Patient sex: M
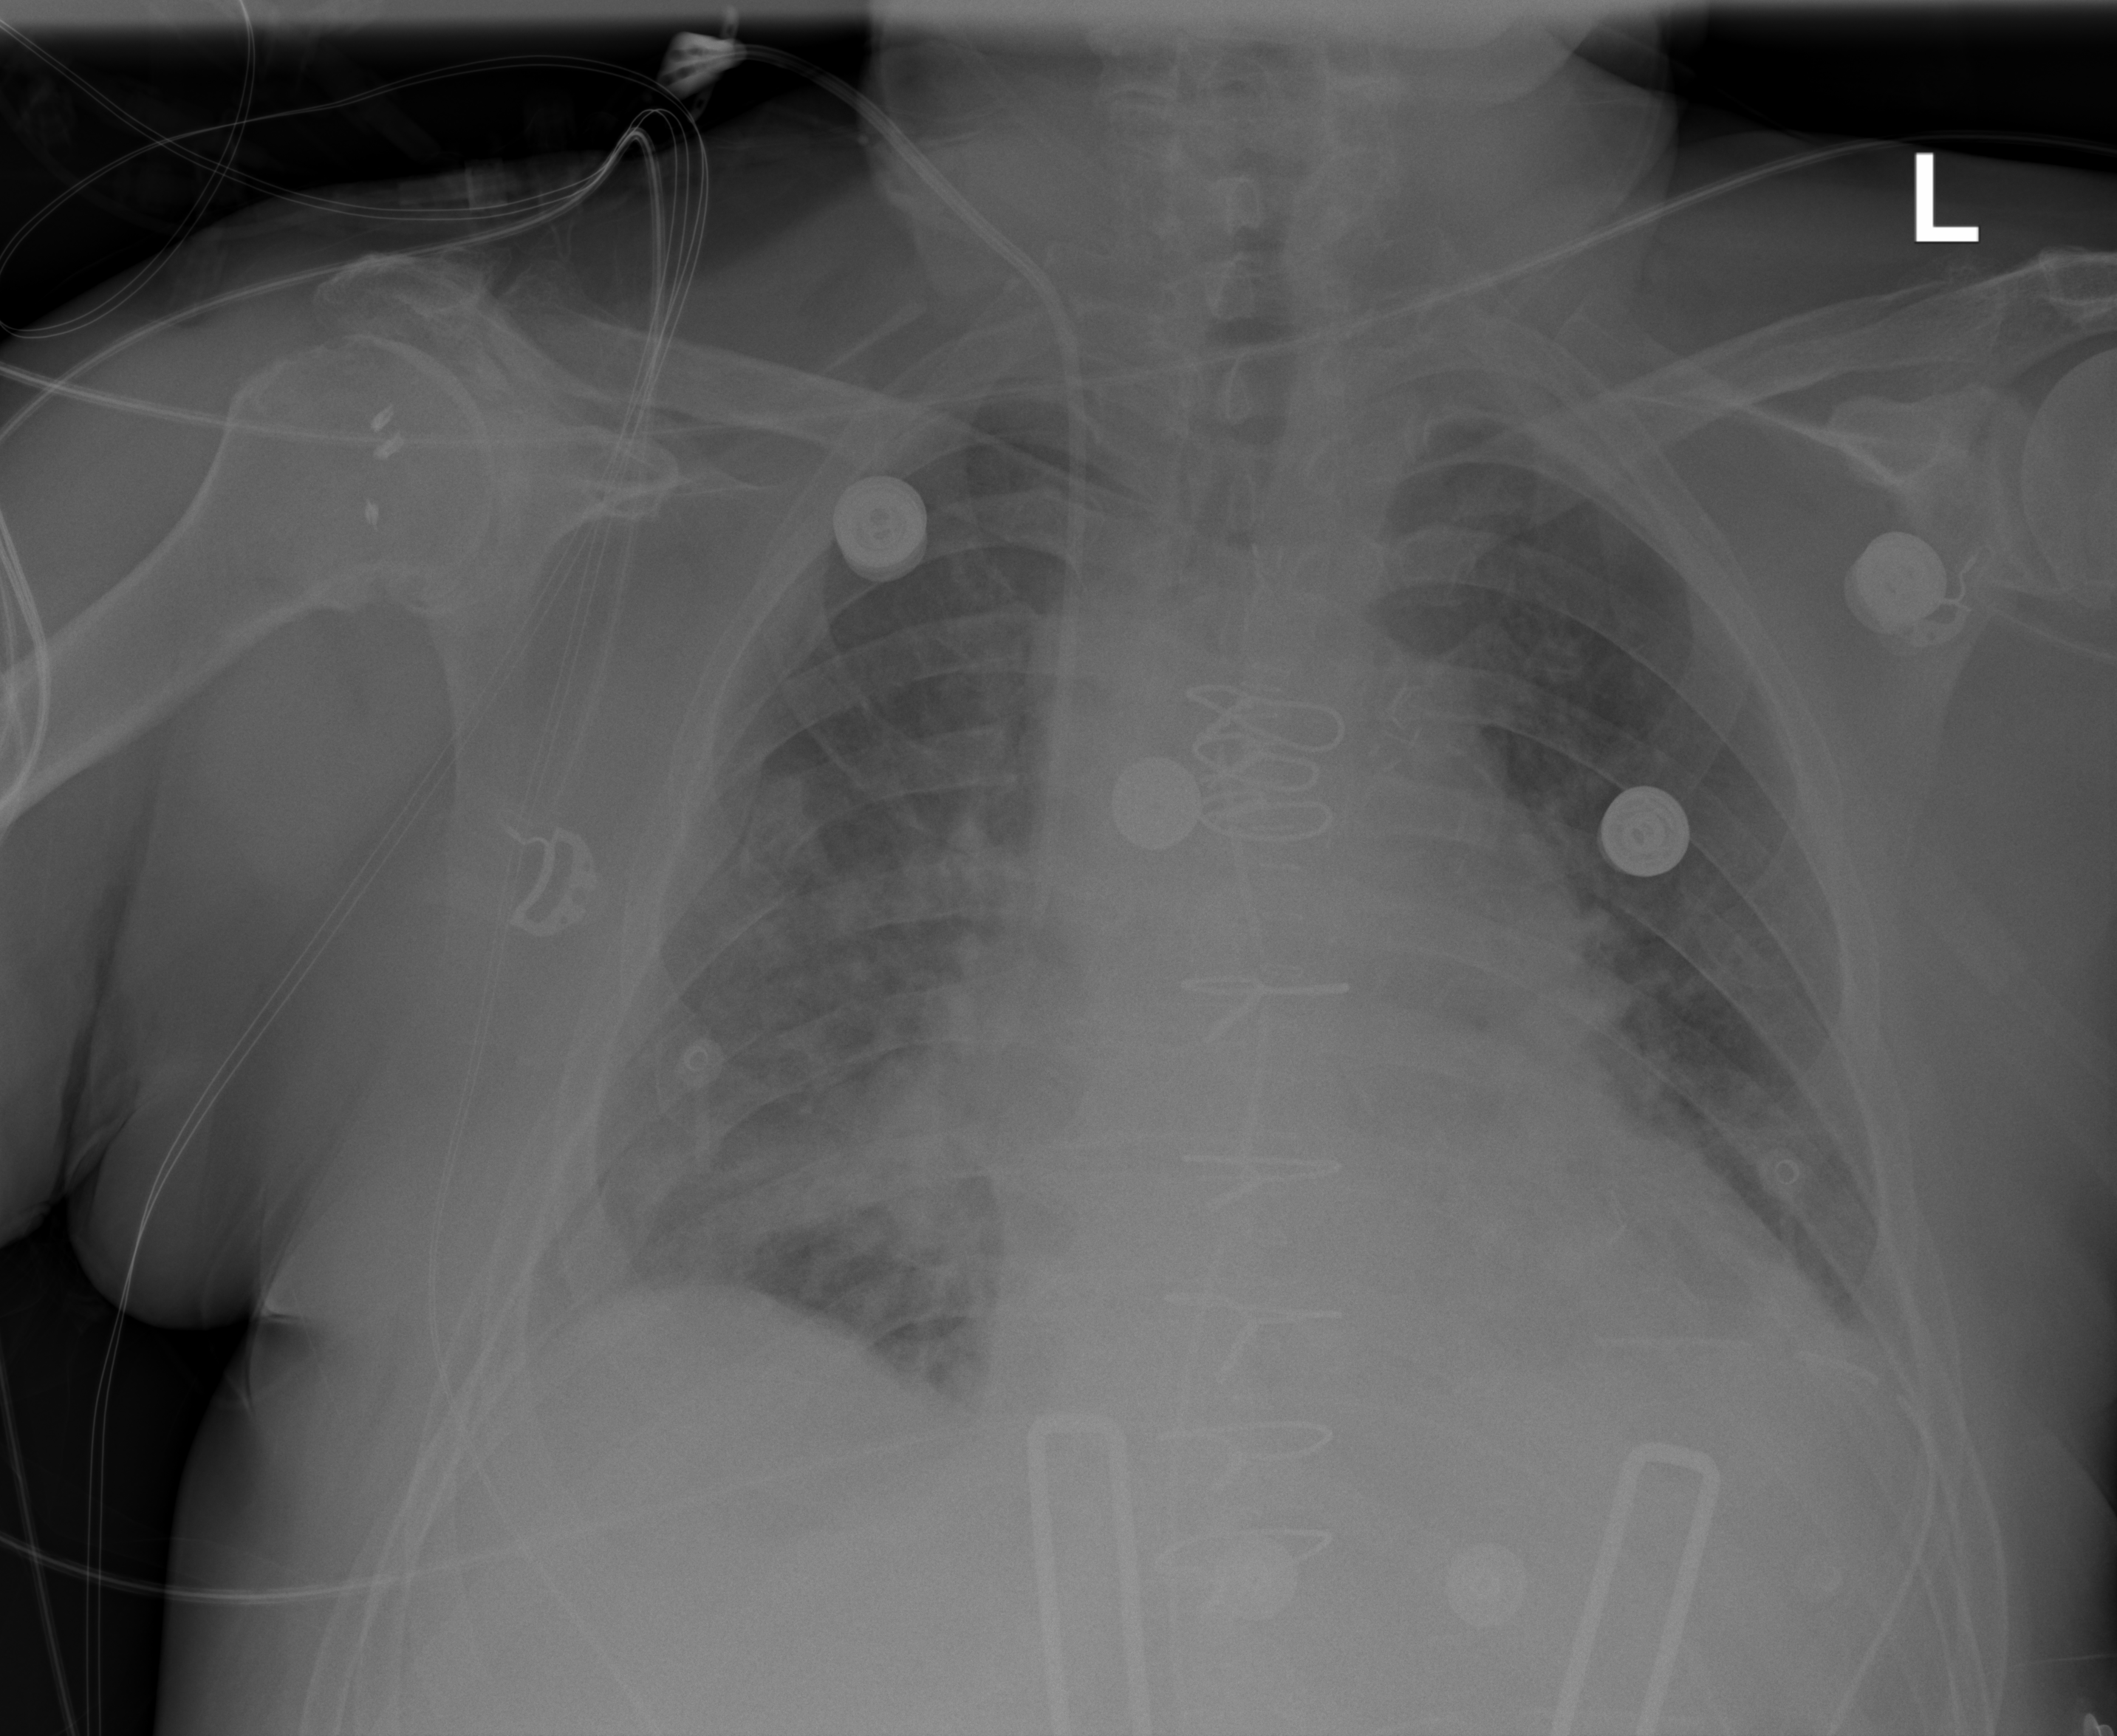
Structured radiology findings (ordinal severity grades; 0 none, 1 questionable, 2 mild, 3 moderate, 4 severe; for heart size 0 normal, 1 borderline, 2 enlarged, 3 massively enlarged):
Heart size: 1
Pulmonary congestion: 2
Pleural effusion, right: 2
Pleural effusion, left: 2
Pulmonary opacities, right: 2
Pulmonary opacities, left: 2
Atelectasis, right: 2
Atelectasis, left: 2